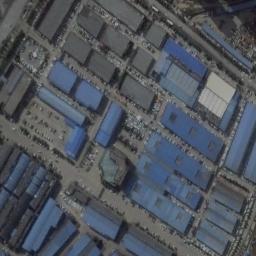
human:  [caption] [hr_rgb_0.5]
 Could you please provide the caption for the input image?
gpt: The industrial area has some neatly arranged blue workshops and brown workshops .

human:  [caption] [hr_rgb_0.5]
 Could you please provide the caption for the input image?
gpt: One building in the industrial area has a red roof .

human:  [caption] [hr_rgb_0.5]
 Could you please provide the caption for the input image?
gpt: Numerous houses of different shapes are in the industrial area .

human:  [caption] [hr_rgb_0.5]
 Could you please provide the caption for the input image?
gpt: In an industrial area there are factories and roads, There are open-air items, There are green belts .

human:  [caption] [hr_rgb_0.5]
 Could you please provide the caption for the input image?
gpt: There are many blue buildings and black buildings on the industrial area .